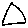
Label: triangle